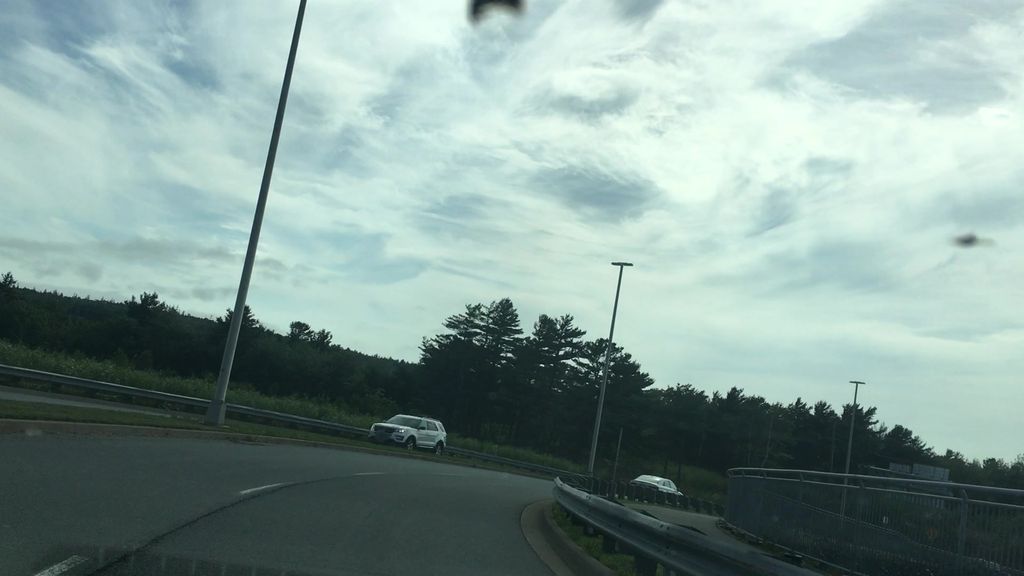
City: halifax